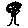
Label: tree